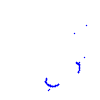
Particle: proton